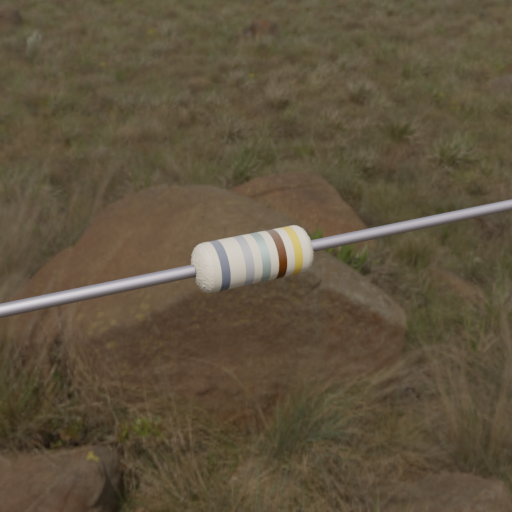
Resistor colour bands (in order): gray, silver, silver, brown, gold